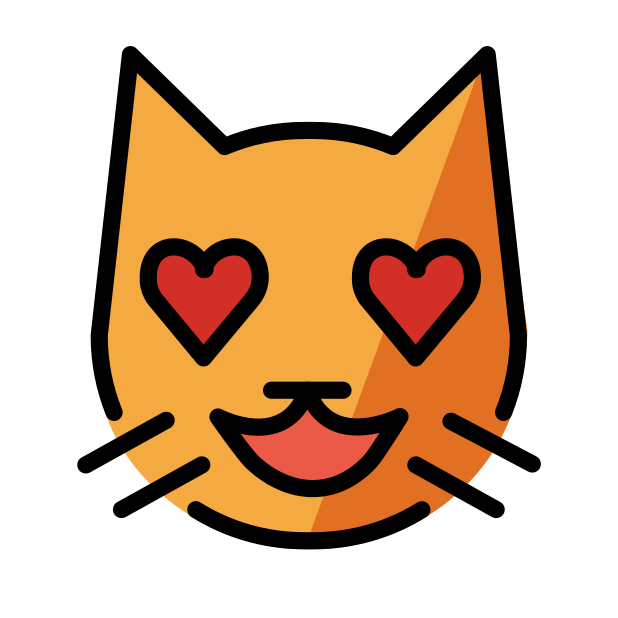
Emoji: 😻
Name: smiling cat face with heart-shaped eyes
Unicode: 0x1f63b